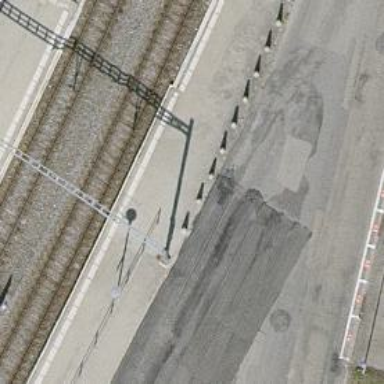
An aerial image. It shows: Bollard barrier.